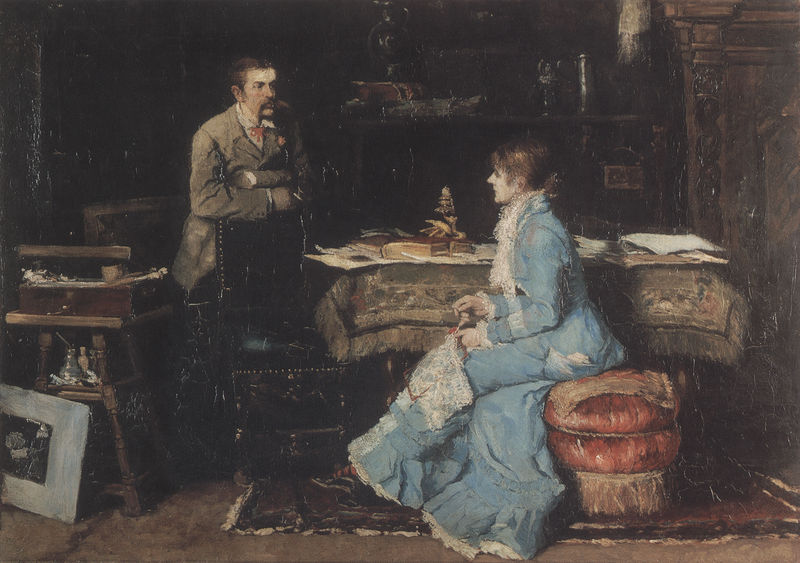
Titel: Im Atelier (Der Künstler mit seiner Gattin)
Künstler: Fritz von Uhde
Standort: Hannover
Institution: Niedersächsisches Landesmuseum
Schlagwörter: blau, blätter, dunkel, fuß, gemälde, mann, schatten, weiß, grün, impressionismus, menschen, sitzen, braun, frankreich, frau, grau, hell, holz, kleid, licht, profil, raum, reden, schwarz, stirn, stuhl, stühle, tisch, tische, zeichnung, zimmer, dame, rose, rot, gespräch, malerei, schleife, teppich, anzug, bart, flaschen, jacke, regal, schnurrbart, arme, barock, falten, kragen, rahmen, spitze, stehen, bild, herr, portrait, porträt, tischdecke, tischtuch, öl, boden, fransen, interieur, mantel, realismus, sessel, sitzend, stehend, stickerei, stoff, decke, paar, blatt, england, frontal, genre, kanne, krug, vase, deutschland, hellblau, spanien, bilder, bücher, liebe, papier, papiere, schrank, schreibtisch, unterlagen, wohnzimmer, düster, lehne, genremalerei, italien, farben, risse, amerika, hocker, schemel, polster, stricken, zopf, dichter, finster, atelier, maler, manet, muse, stube, kammer, kordel, sticken, faltenwurf, rüschen, nieten, becher, courbet, buch, künstler, schriftsteller, leinwand, ehefrau, schuh, biedermeier, besuch, verschränkt, selbstportrait, werkstatt, leibl, leder, oberlippenbart, oelz, gefäße, gattin, auflehnen, zeichnungen, zeichnug, gerümpel, inneneinrichtung, kommunikation, aufgelehnt, schriftstücke, polsternägel, puff, schnurrbrat, unterredung, atelierbild, antug, kocker, bordure, häckeln, stue, ateliet, farbkoffer, hicker, notar, tzeppich, dtickerei